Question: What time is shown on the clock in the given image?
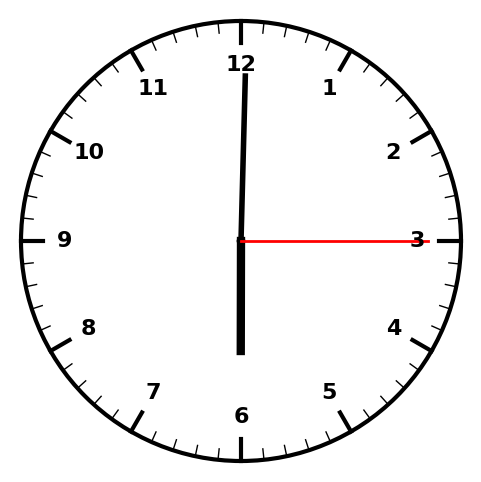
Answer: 06:00:15